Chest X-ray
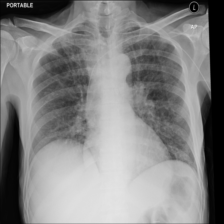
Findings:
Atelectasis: negative
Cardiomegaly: negative
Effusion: negative
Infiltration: negative
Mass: negative
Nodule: negative
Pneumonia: negative
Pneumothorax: negative
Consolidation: negative
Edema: negative
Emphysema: negative
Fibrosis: negative
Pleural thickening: negative
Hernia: negative